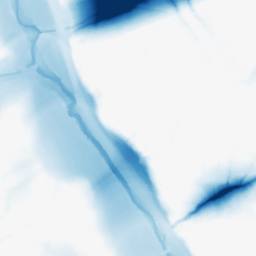
Category: morphological
Decomposition family: morphological
Decomposition parameters: operation: closing
size: 50
Upsampling method: quintic
Upsampling parameters: scale: 4
Upsampling scale: 4